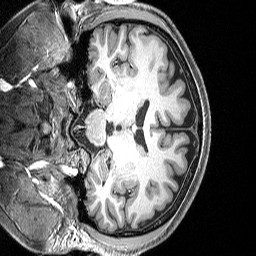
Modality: T1w
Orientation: coronal
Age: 36
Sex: female
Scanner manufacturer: siemens
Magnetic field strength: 3 T
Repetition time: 2.3 s
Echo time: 0.00298 s